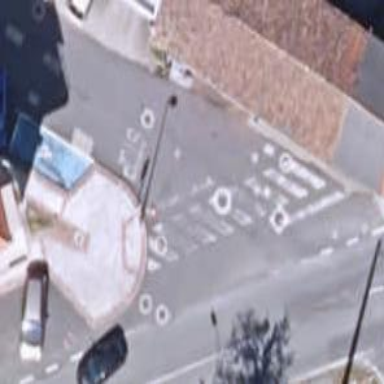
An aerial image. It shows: Uncontrolled road crossing.